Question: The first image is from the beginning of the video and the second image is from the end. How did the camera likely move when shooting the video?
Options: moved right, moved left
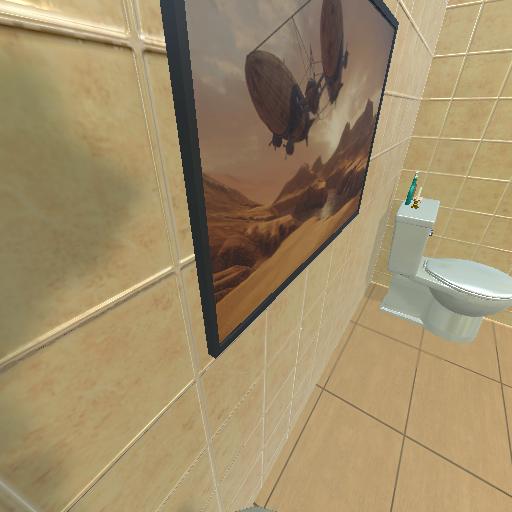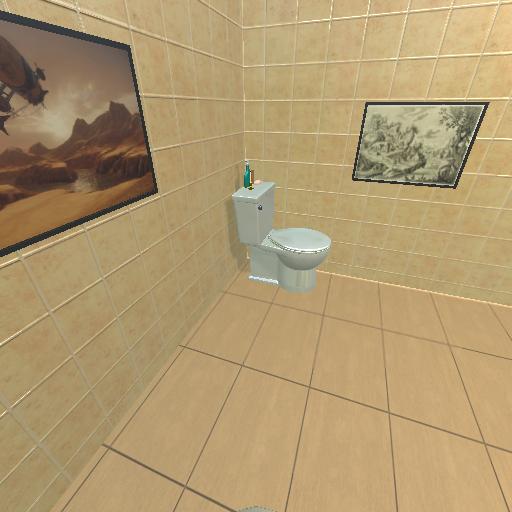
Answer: moved right